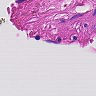
Metastatic tissue present: no